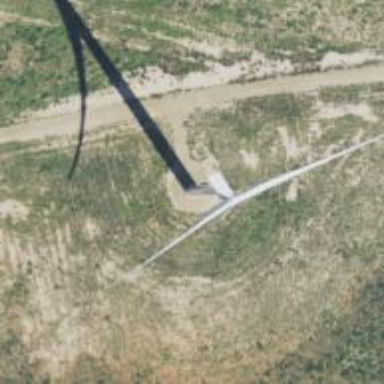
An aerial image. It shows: Wind generator using wind turbines of horizontal axis.